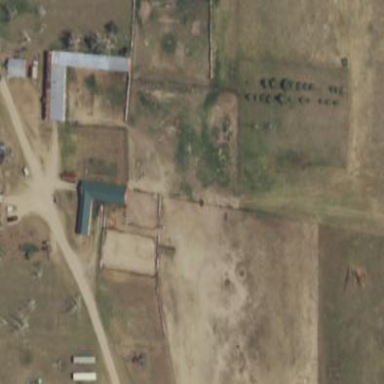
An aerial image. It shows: Farmyard area.